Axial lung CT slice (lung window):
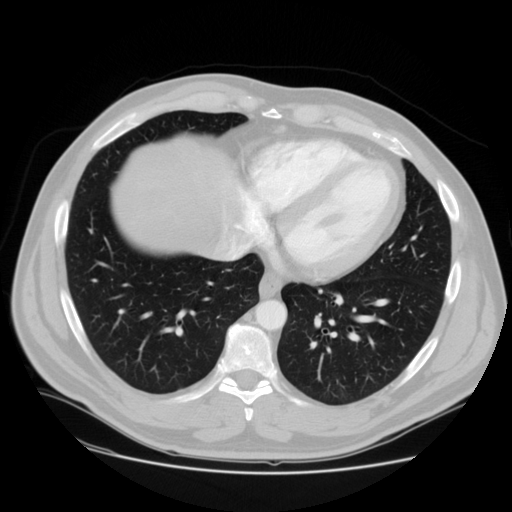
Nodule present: no